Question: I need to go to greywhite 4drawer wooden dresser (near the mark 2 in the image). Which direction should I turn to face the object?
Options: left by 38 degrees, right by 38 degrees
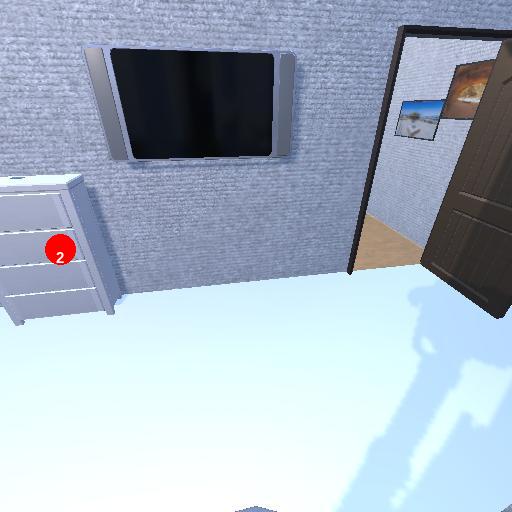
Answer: left by 38 degrees